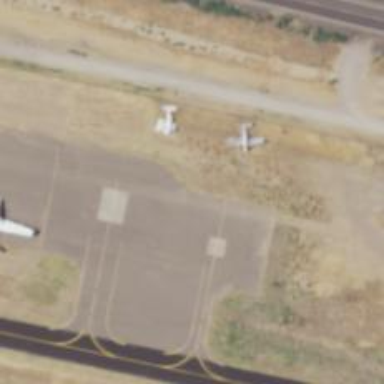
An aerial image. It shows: Asphalt taxiway in the airport.